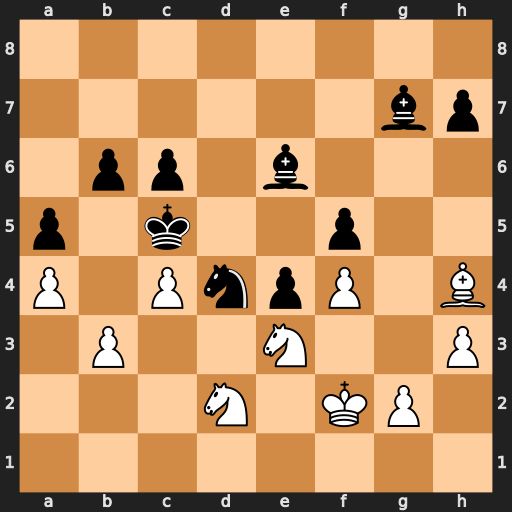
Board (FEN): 8/6bp/1pp1b3/p1k2p2/P1PnpP1B/1P2N2P/3N1KP1/8
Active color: w
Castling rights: -
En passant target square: -
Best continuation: Be7#